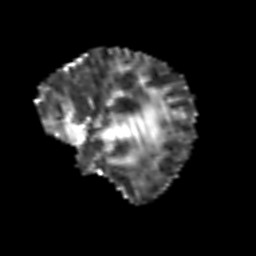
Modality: FA
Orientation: sagittal
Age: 65
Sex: female
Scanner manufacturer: siemens
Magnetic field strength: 3 T
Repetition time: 3.2 s
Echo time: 0.081 s